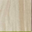
Piece: xx